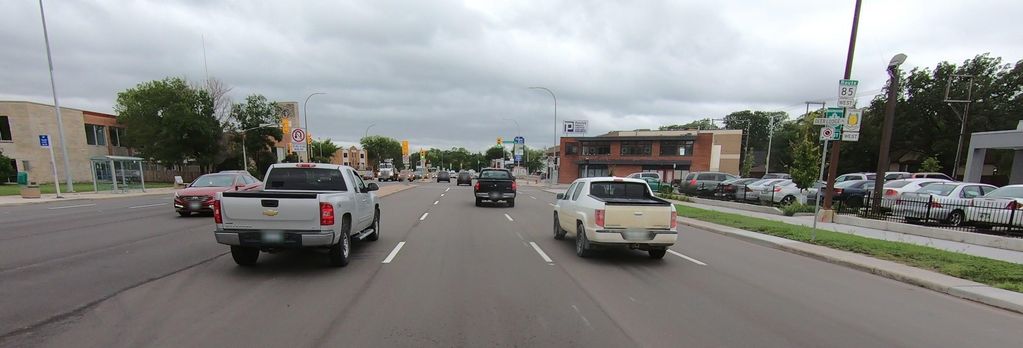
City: winnipeg